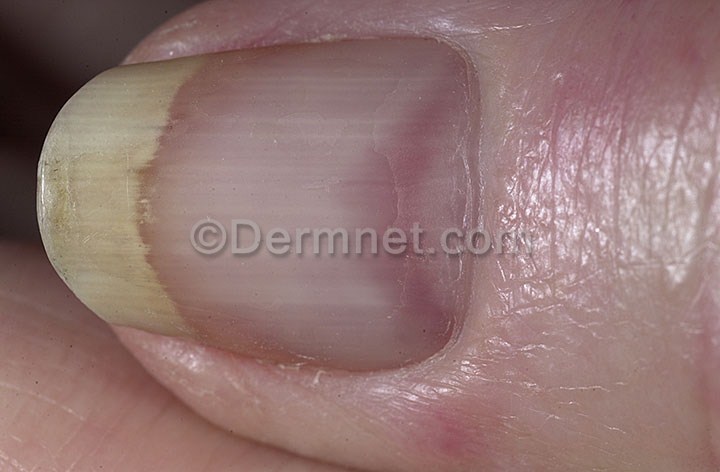
Disease: Psoriasis pictures Lichen Planus and related diseases